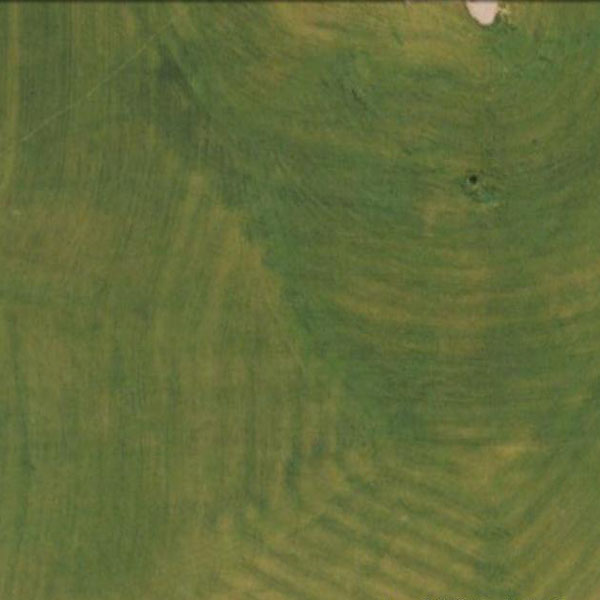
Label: Meadow